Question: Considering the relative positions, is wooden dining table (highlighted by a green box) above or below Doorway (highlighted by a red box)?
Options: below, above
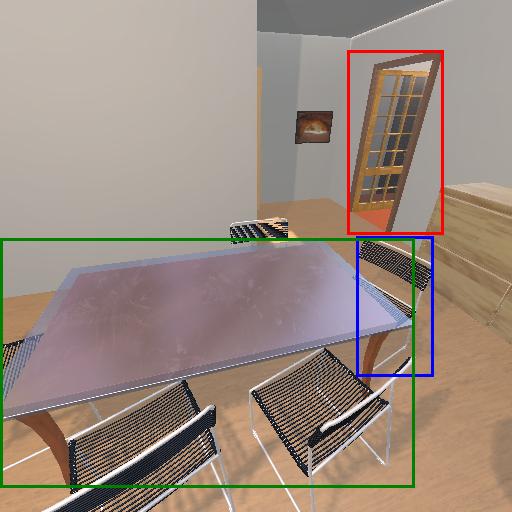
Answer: below